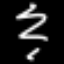
Label: squiggle